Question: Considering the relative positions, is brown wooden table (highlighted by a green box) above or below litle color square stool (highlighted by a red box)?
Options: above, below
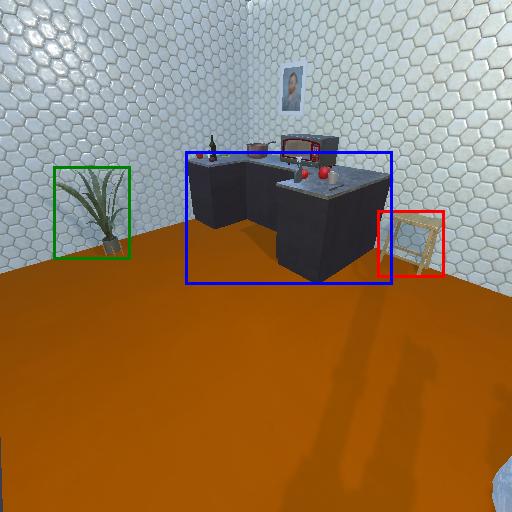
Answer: above